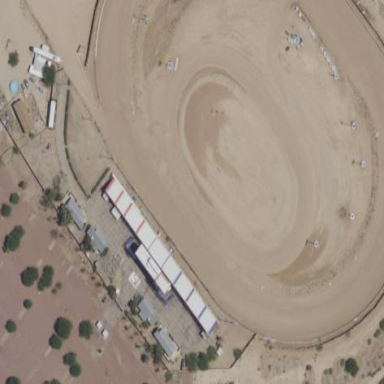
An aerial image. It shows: Raceway for motor sports.